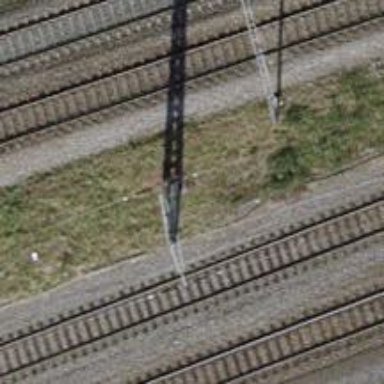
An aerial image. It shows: Power pole.